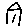
Label: house